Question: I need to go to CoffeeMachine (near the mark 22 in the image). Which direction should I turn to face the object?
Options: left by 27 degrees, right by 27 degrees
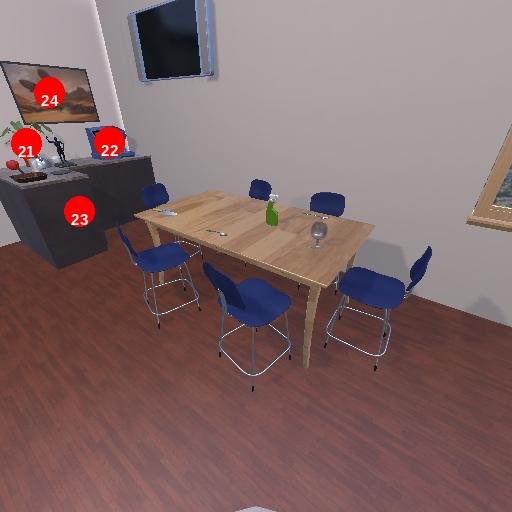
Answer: left by 27 degrees